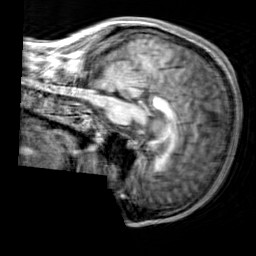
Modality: T1w
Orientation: sagittal
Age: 23
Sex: male
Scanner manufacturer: siemens
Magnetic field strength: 3 T
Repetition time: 2.3 s
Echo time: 0.00303 s